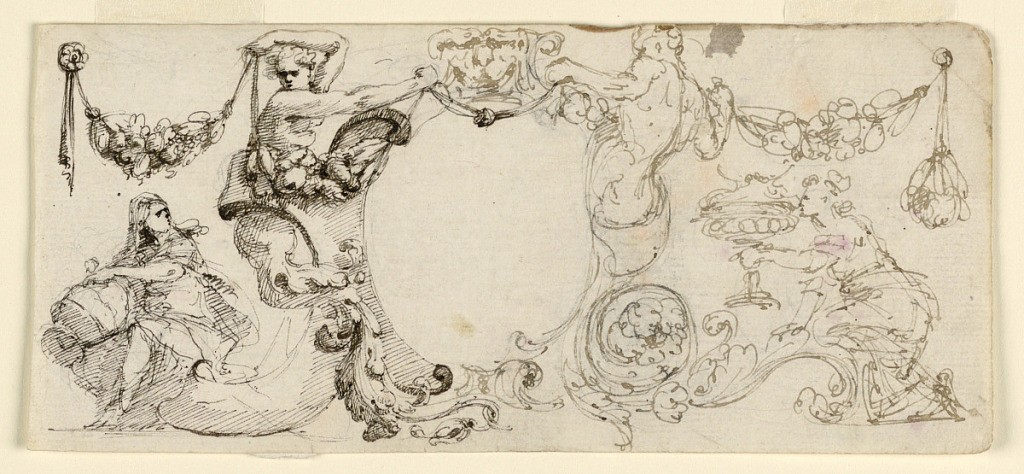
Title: Design for Frieze Decoration, with Alternative Suggestions
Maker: Mauro Antonio Tesi, Italian, 1730 - 1766
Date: late 18th century
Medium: Pen and brown ink, graphite, on cream laid paper
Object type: Drawing
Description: In the center of an escutcheon, with the head of an animal on top. Festoons are supported by half-figures, seen at left from the right front, at right from left back.  At left a woman sits upon a scroll. At right a woman with a bowl kneels upon a leaf volute. The festoons are supported outside by rosettes.